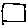
Label: square